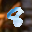
Label: 8